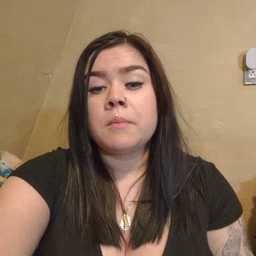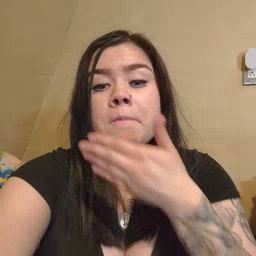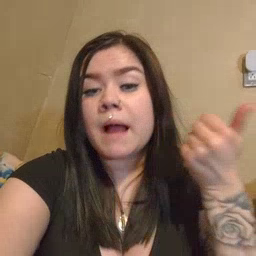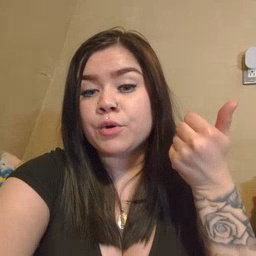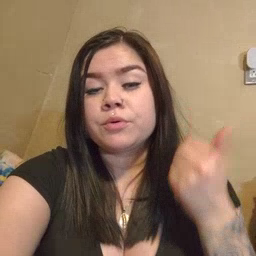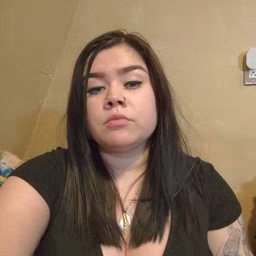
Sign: better